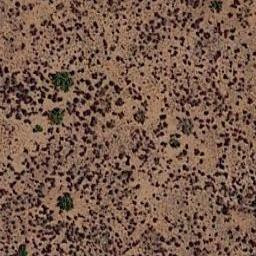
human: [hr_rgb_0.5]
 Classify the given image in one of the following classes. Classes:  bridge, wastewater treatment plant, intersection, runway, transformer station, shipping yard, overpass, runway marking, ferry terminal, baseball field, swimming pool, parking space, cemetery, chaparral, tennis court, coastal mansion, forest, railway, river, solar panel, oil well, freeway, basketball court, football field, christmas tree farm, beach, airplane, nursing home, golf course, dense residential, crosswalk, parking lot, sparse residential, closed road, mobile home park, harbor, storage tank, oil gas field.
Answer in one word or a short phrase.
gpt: chaparral